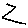
Label: zigzag